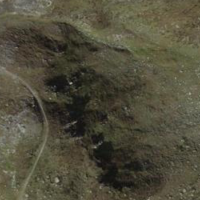
EUNIS habitat code: 26
Species observed at this site:
Aquila chrysaetos
Sempervivum montanum